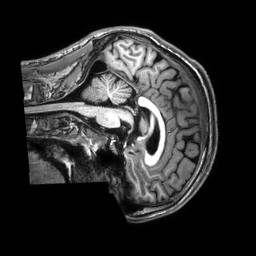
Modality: T1w
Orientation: sagittal
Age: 25
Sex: male
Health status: healthy
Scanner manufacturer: philips
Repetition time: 0.009 s
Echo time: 0.004 s